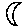
Label: moon